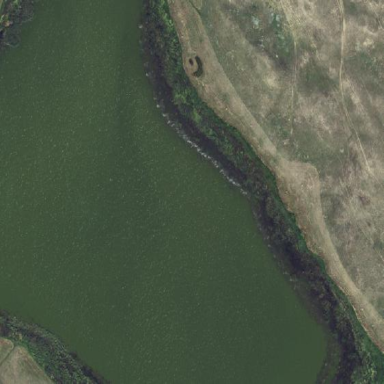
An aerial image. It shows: Beautiful lake surrounded by nature.